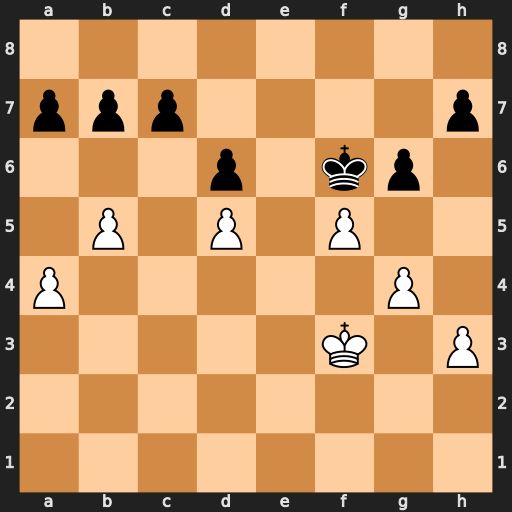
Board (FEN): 8/ppp4p/3p1kp1/1P1P1P2/P5P1/5K1P/8/8
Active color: w
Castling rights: -
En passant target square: -
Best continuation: fxg6 hxg6 h4 Ke5 h5 gxh5 gxh5